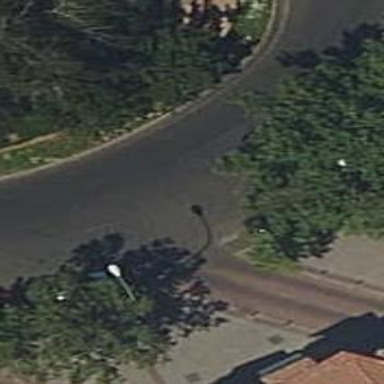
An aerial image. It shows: Secondary road leading to roundabout.